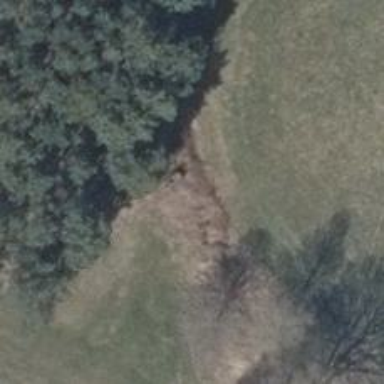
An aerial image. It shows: Hunting stand.